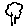
Label: tree